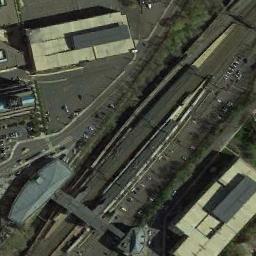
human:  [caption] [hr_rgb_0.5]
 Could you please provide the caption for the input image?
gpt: Many buildings of different shapes are beside the railway station .

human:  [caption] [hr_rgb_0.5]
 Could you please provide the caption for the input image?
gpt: The railway station has some railways, Trains and buildings and an overpass is over the railways .

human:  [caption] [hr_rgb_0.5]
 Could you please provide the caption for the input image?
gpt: A nice suburban railway station .

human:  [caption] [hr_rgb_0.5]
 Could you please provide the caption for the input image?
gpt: The railway station is next to some buildings and trees .

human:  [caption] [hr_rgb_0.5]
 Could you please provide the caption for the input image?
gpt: There are two yellow buildings in the railway station .